Field crop: maize
Growth stage: 2
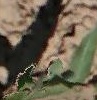
Species: maize